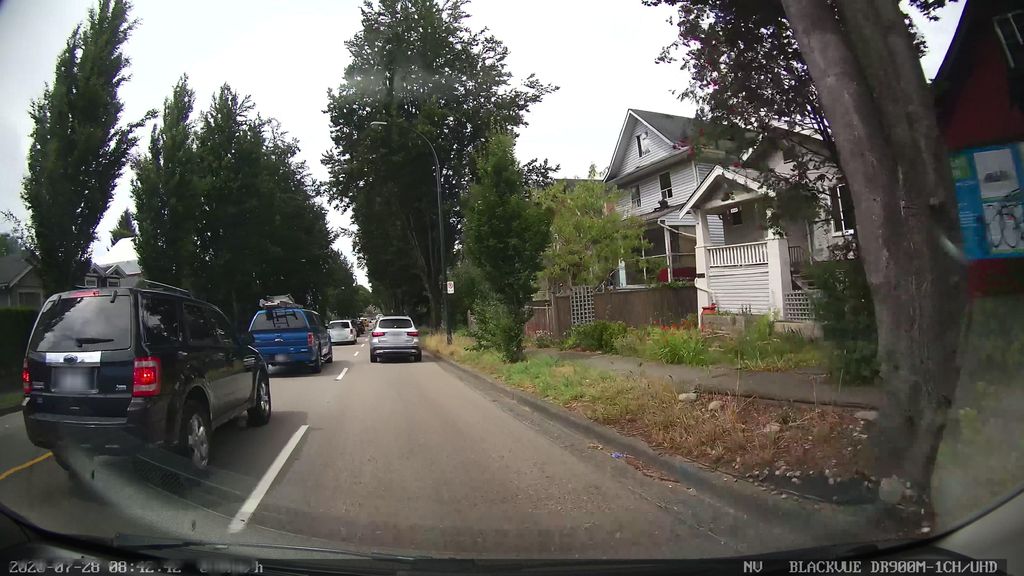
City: vancouver